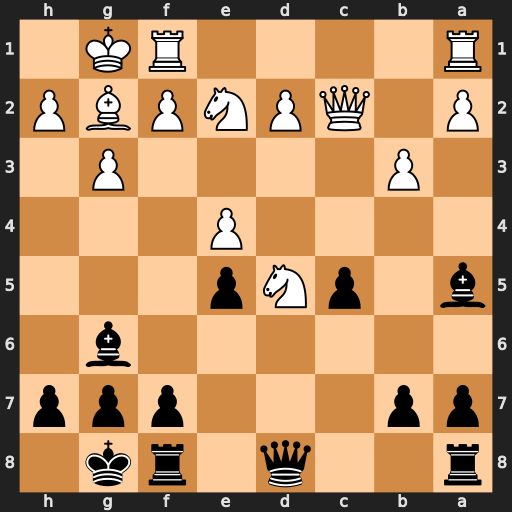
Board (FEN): r2q1rk1/pp3ppp/6b1/b1pNp3/4P3/1P4P1/P1QPNPBP/R4RK1
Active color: b
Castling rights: -
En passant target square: -
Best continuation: Qxd5 exd5 Bxc2